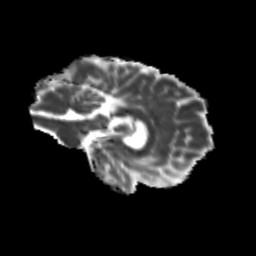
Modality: MD
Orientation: sagittal
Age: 21
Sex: male
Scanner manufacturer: siemens
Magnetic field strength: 3 T
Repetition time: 3.5 s
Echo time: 0.104 s